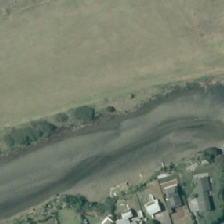
Land cover: urban_parkland